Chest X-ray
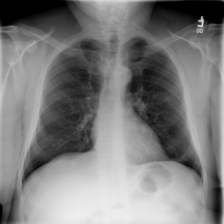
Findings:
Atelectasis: negative
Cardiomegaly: negative
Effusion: negative
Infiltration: negative
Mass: negative
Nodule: negative
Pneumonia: negative
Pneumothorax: negative
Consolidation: negative
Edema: negative
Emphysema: negative
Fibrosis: negative
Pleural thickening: negative
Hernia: negative